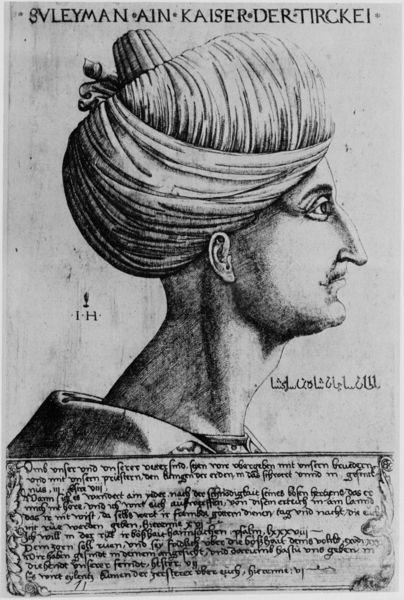
Titel: Bildnis des Sultans Soliman
Künstler: Hieronymus Hopfer
Institution: (Seriendruck)
Schlagwörter: kopf, mann, schatten, weiß, frau, grau, hut, mund, nase, ohr, profil, schwarz, blick, bart, augen, falten, gesicht, kleidung, kragen, mensch, rahmen, bild, bildnis, hals, portrait, porträt, signatur, feld, auge, gewand, stoff, blatt, kinn, ohren, kopfbedeckung, schrift, grafik, graphik, kaiser, tafel, inschrift, streng, seitenansicht, deutsch, faltenwurf, schriftzeichen, unterschrift, buch, orient, orientalisch, druck, druckgraphik, schnitt, schwarzweiss, monogramm, radierung, stich, seite, illustration, text, buchstaben, beschriftung, überschrift, herrscher, litographie, buchseite, arabisch, muskel, zipfel, kupferstich, turban, arabien, türkei, beschreibung, lateinisch, hebräisch, türke, monogram, jüdisch, häbräisch, kalif, langer hals, arabische inschrift, momogramm, osman, suleiman, suleyman, syleyman, türkischer kaiser, orhen, shcnitt, seitenaufnahme, ih, suleymann, profil rechts, trickerei, mann inschrift